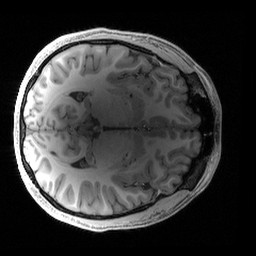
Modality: T1w
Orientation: axial
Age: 29
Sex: male
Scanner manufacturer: siemens
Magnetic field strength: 3 T
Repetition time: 2.4 s
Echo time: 0.00215 s